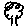
Label: tree